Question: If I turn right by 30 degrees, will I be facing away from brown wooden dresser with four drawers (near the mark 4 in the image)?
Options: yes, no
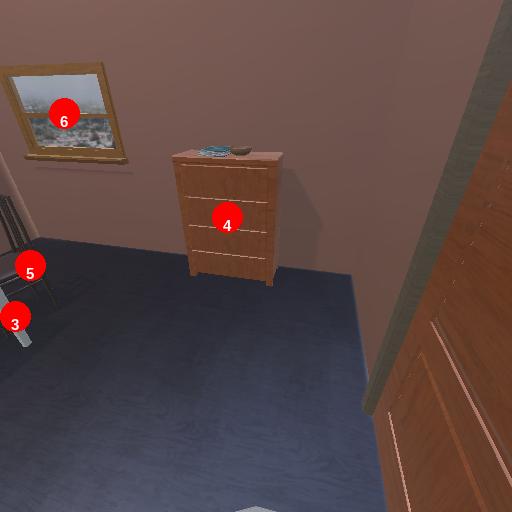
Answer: yes